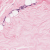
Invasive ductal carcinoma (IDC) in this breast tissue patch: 0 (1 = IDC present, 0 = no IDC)